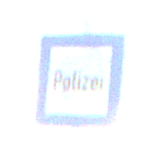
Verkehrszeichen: Polizei
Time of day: SunriseSunset
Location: Outdoor (Beach)
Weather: PartlyCloudy
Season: NotSpecified
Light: Natural